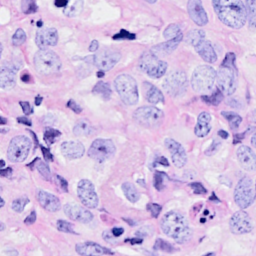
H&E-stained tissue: Breast